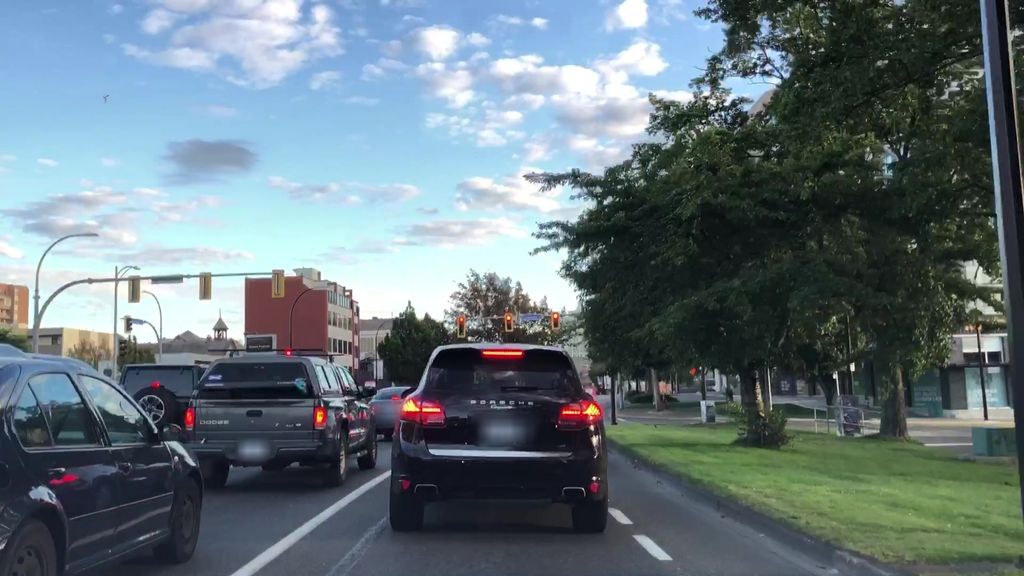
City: victoria